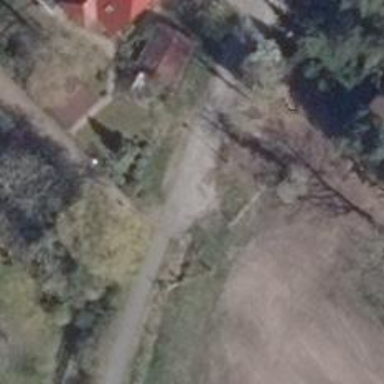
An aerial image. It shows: Abandoned railway.